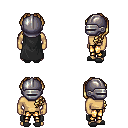
a pixel art fantasy rpg character, male body template, human, tanned skin, black cape, gold greaves, blonde princess hairstyle, metal helm, gray slippers, four views (front, back, left, right), 2x2 character sprite sheet, small pixel art, hard edges, no anti-aliasing